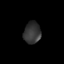
Tissue: skin
Cell type: Epithelial cells
Senescence score: 0.2533
Nuclear area (px): 363
Mean DAPI intensity: 53.259